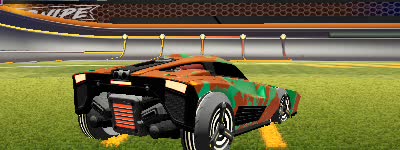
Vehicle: breakout